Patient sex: M
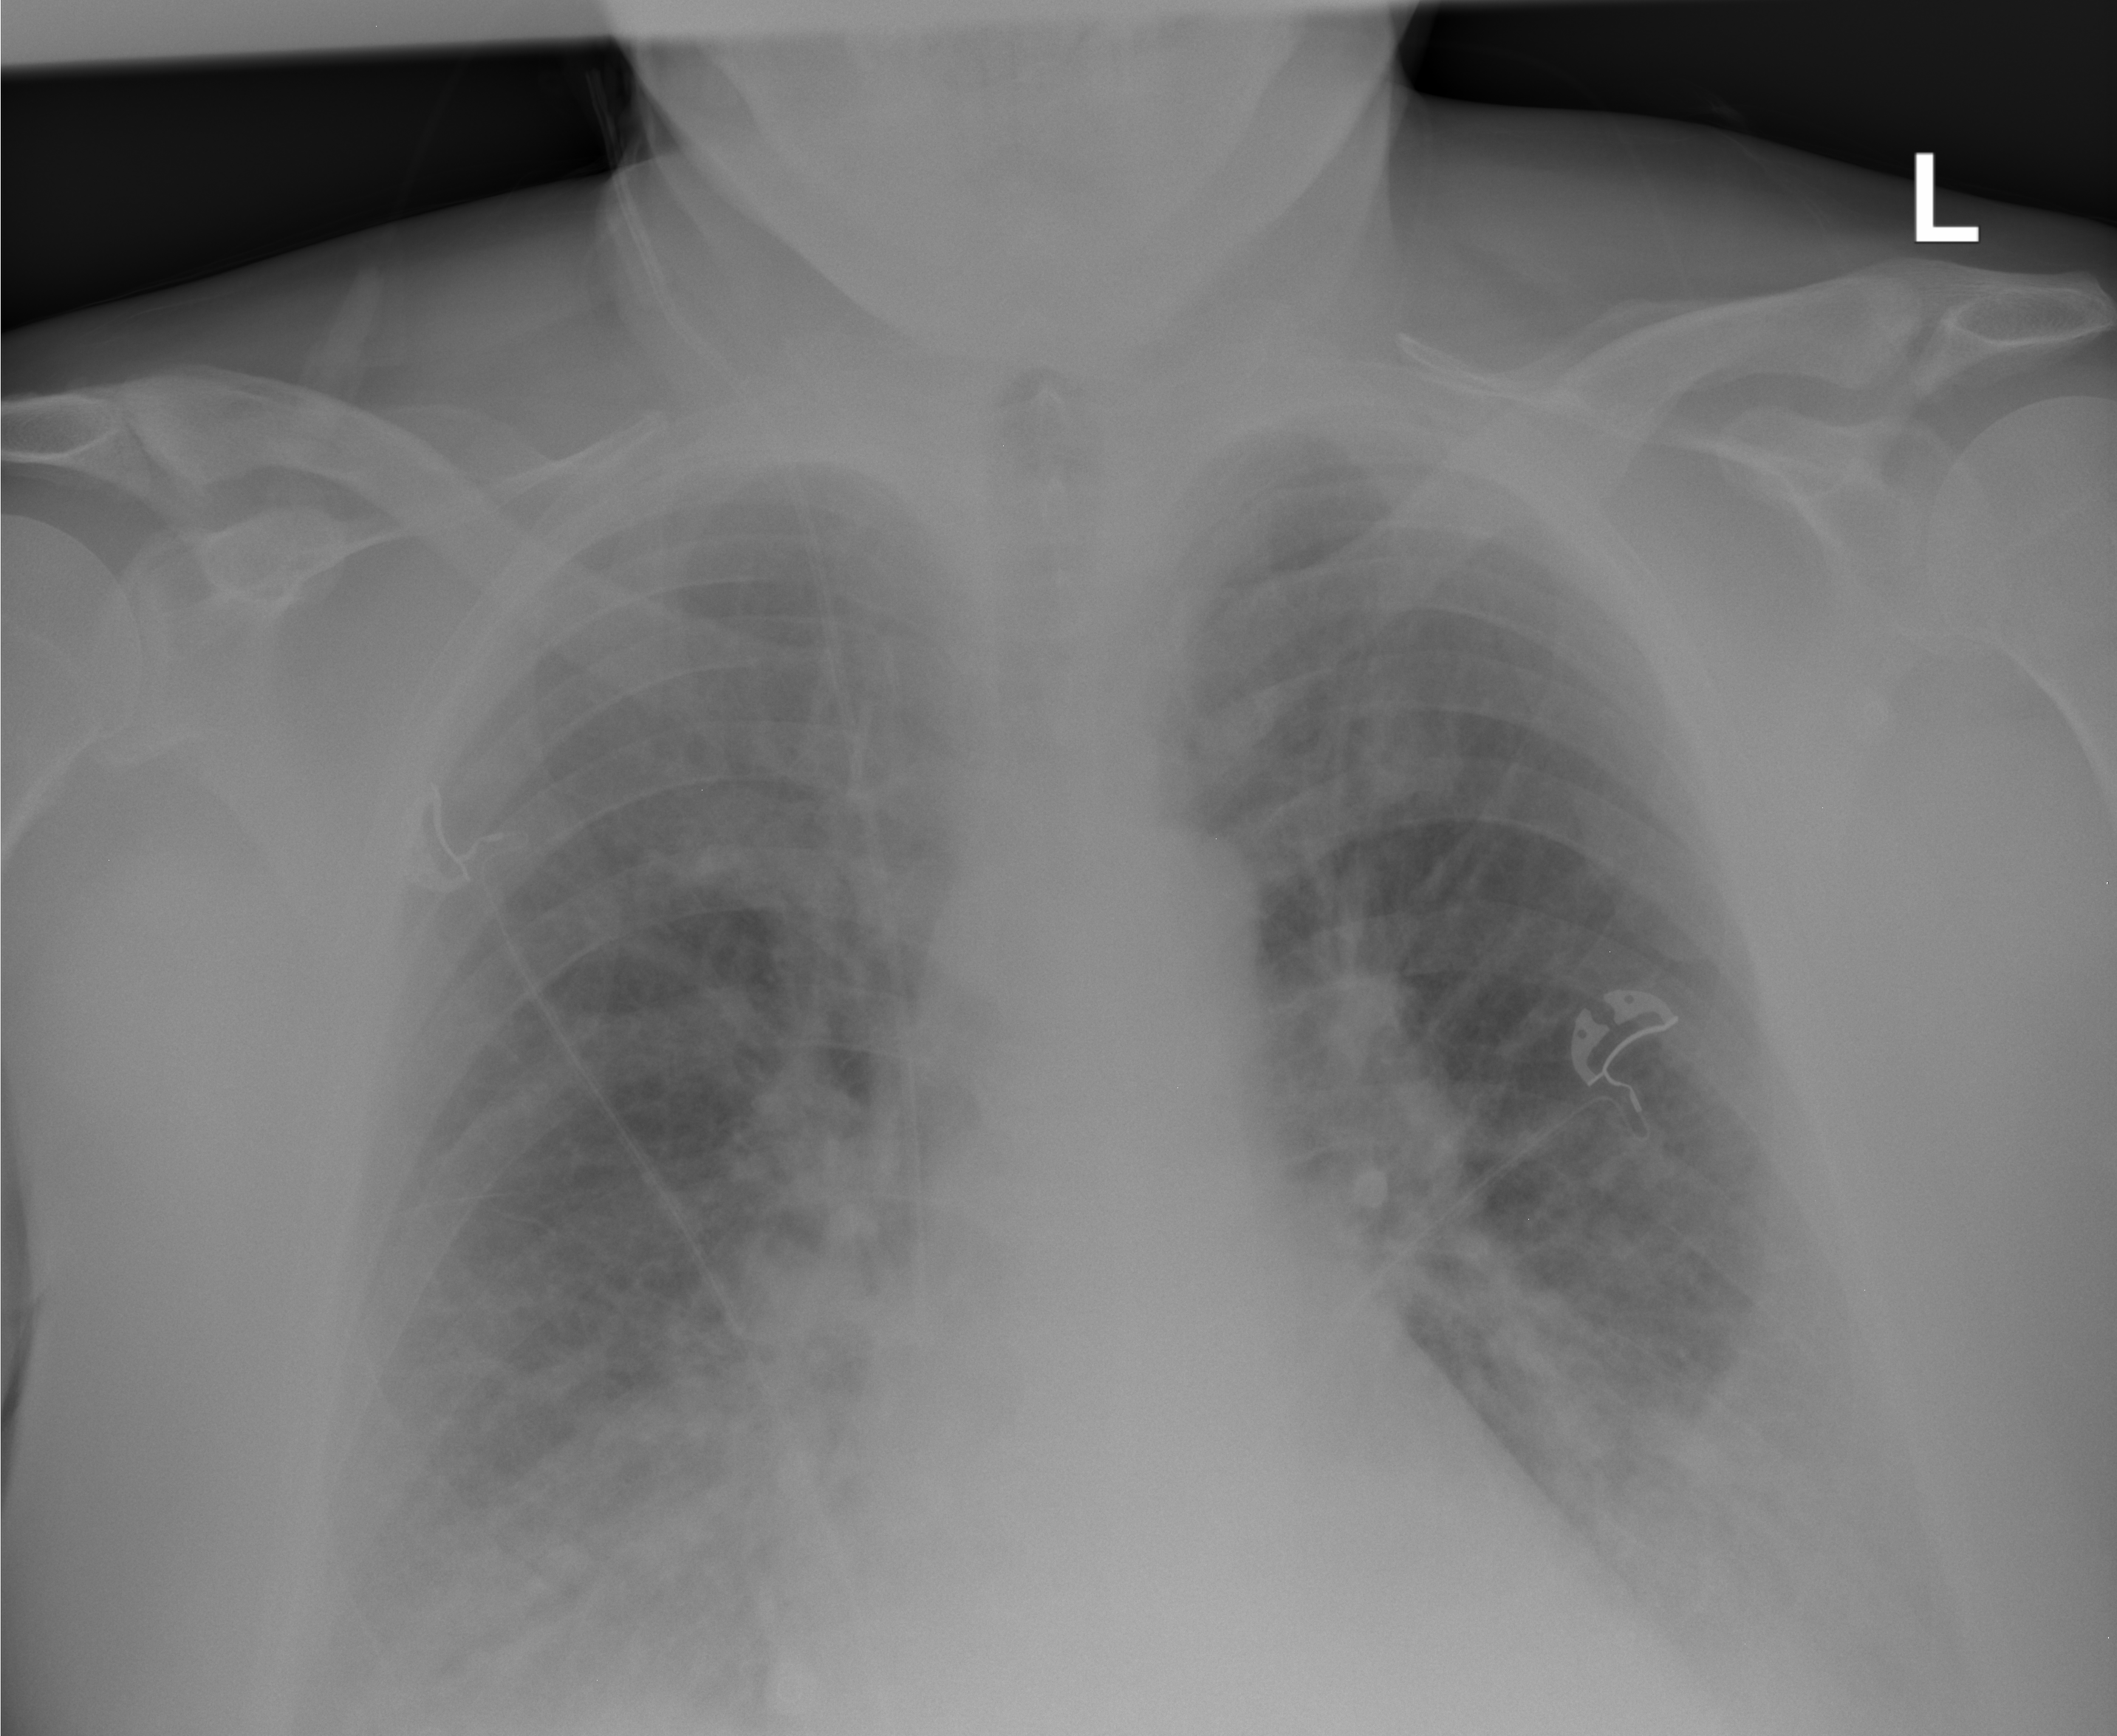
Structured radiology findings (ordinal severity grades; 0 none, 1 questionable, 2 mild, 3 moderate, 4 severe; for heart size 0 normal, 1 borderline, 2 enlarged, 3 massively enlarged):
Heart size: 0
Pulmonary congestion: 2
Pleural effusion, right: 2
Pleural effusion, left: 2
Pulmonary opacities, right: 1
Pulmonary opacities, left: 1
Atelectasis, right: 2
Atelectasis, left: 2